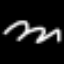
Label: squiggle